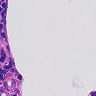
Metastatic tissue present: no